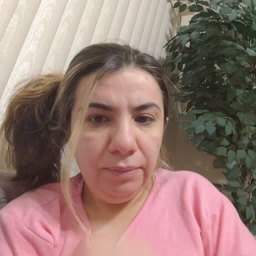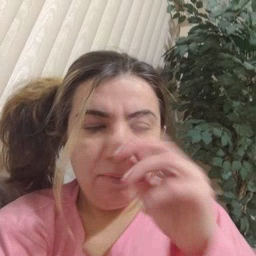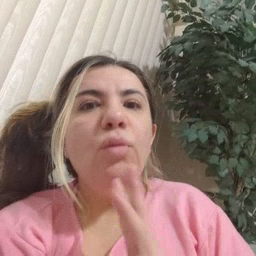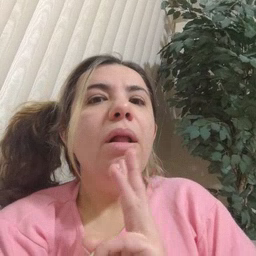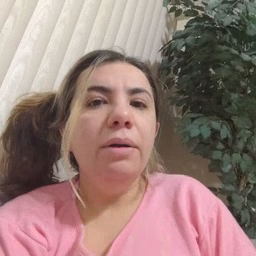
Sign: water